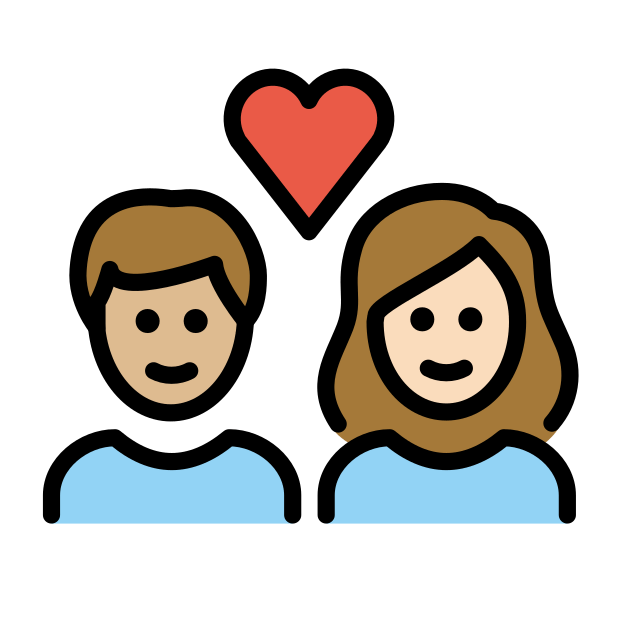
couple with heart: person, person, medium-light skin tone, light skin tone